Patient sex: M
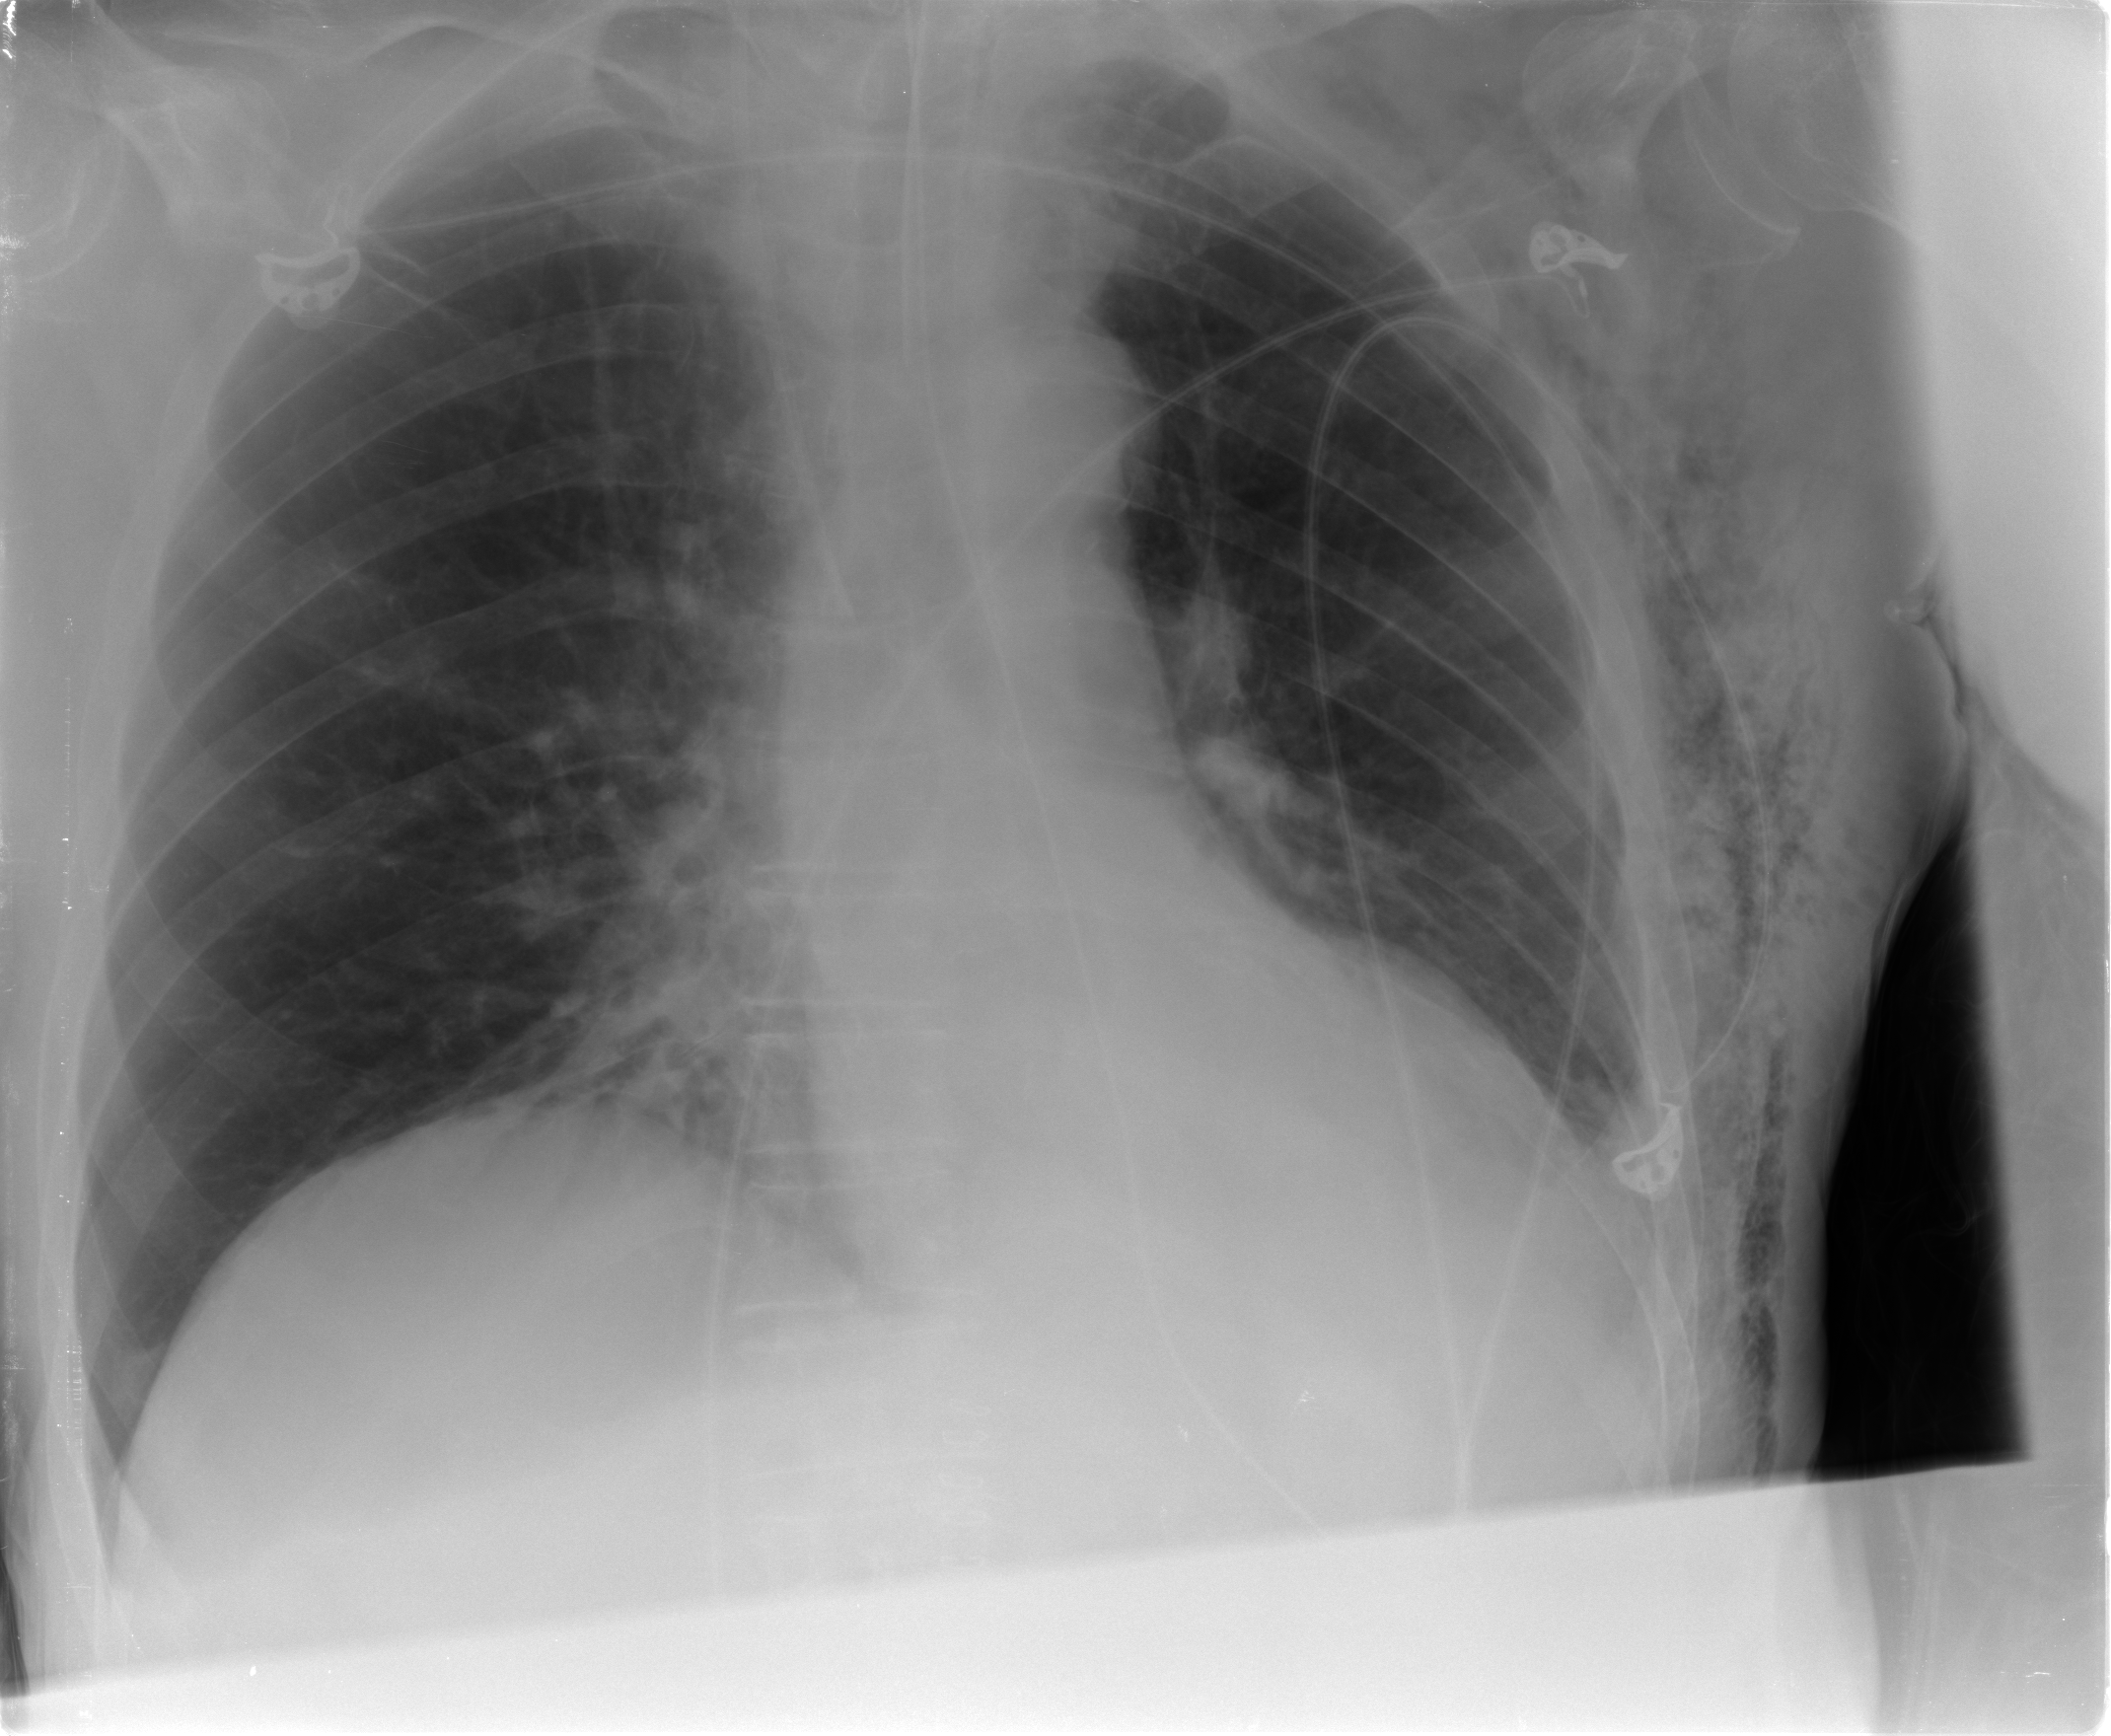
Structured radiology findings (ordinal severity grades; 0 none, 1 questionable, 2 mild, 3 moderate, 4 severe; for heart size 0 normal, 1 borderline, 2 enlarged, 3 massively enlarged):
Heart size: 0
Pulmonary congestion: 1
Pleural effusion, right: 0
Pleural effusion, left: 2
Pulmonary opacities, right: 2
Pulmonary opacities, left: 2
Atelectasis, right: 2
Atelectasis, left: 2